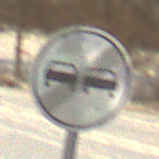
Verkehrszeichen: EndeUeberholverbot
Umgebung: Outdoor, Suburban
Tageszeit: MorningAfternoon
Wetter: PartlyCloudy
Licht: Natural
Jahreszeit: NotSpecified
Kontrast: HighContrast